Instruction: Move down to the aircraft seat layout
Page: seats
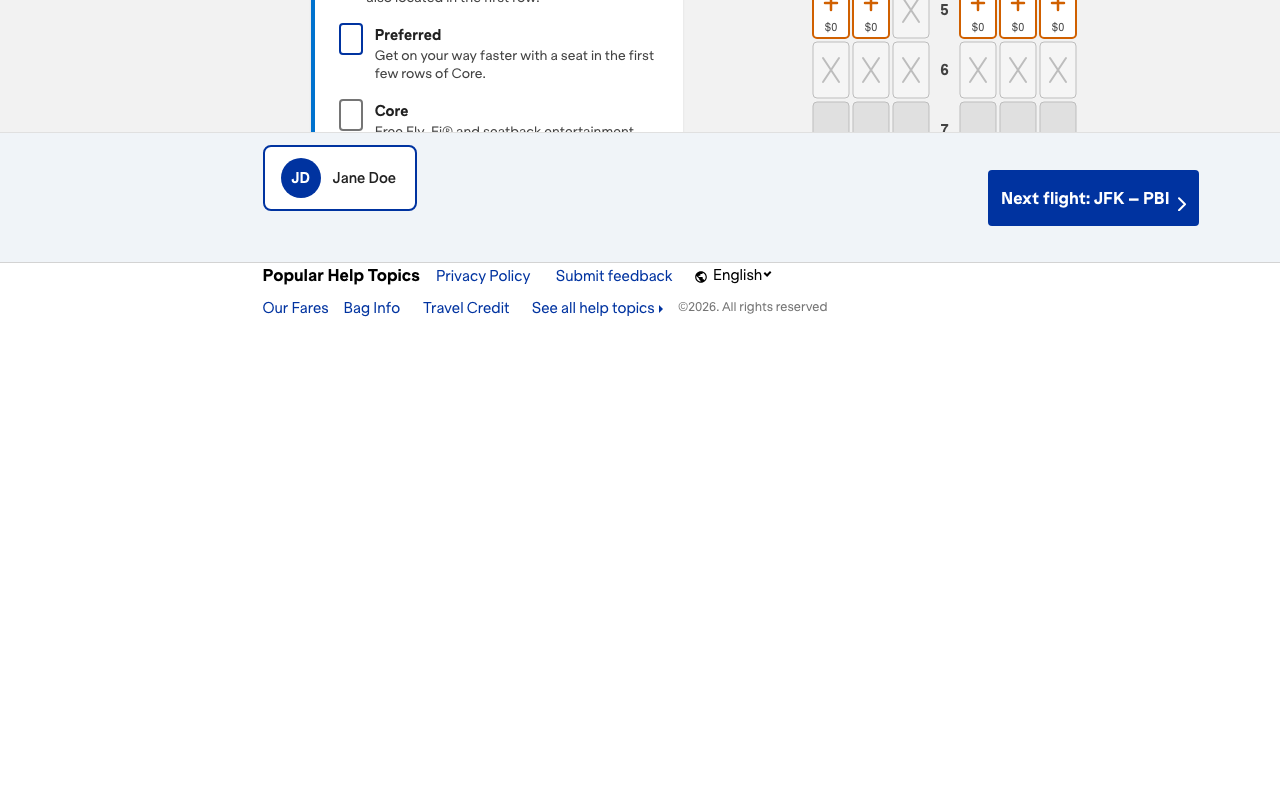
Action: scroll